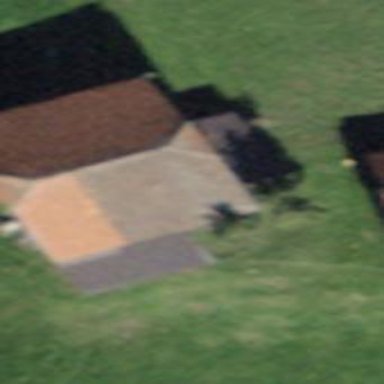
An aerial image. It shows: Rural barn.